Question: I am trying to figure out a way for my Qt browser app can download a word document from our web app. The web app is written in ExtJS, when (in a browser such as Chrome) a user clicks the "Download report" button a javascript event listener detects that click and opens a 0px0px iframe and the file downloads. I'm not sure how to replicate this browser feature in Qt?
When I click on the link I get a network reply of '"Operation canceled" 5'?
What class/method would be best to retrieve these files?

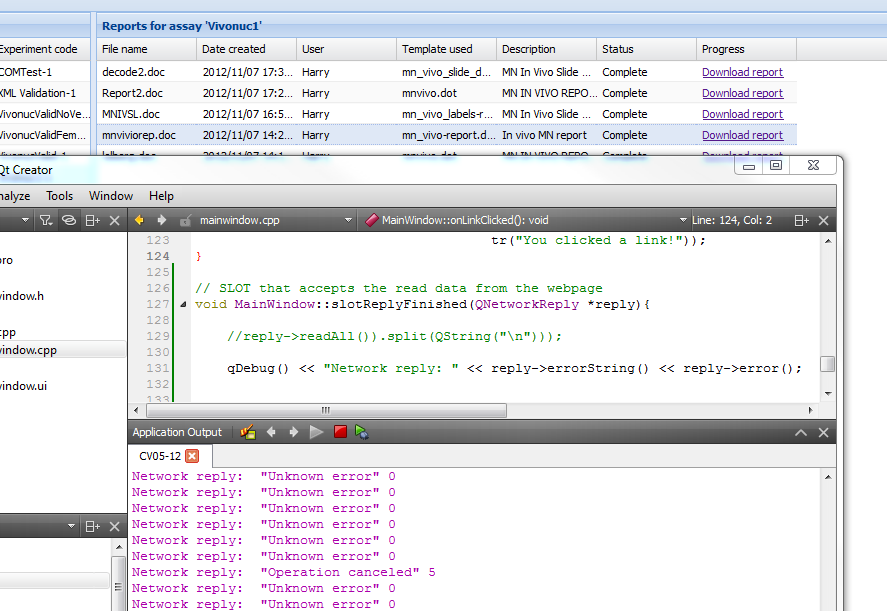
Answer: to download a file you need : a in this case .
a in this case .
a in this case
connect the reply with a slot that writes the bytes received through in this case the slot is called
so i create the request and connect to my slot:
'''
const QNetworkRequest& request = QNetworkRequest(url);
reply = http->get(request);
QObject::connect(reply, SIGNAL(readyRead()), this,
SLOT( readingReadyBytes() ));
'''
then i create my slot:
'''
void yourClass::readingReadyBytes() {
file->write(reply->read(reply->bytesAvailable()));
}
'''
finally you have to save and close your file. tipically is done when the emit the signal..
this is what i remember and i think it is all..